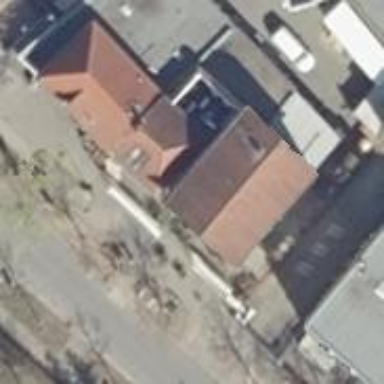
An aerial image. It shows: Cafe.